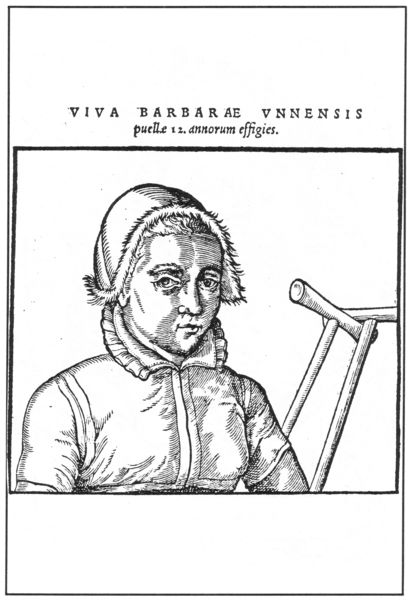
Titel: Bildnis der Barbara von Unna, 12jähriges Mädchen aus Unna, geheilter Krüppel
Künstler: Johann Weyer
Institution: (Seriendruck)
Schlagwörter: schatten, weiß, mädchen, frau, haar, holz, kleid, mund, nase, schwarz, stirn, stuhl, zeichnung, blick, haube, jacke, kappe, mütze, arm, augen, falten, gesicht, kleidung, kragen, mensch, pelz, rahmen, ärmel, bild, bildnis, portrait, porträt, gewand, haare, kind, blatt, brustbild, poträt, traurig, stock, fell, holzschnitt, schrift, italien, grafik, graphik, winter, ernst, rüschen, augenbraue, naht, name, tusche, alter, druck, schraffur, radierung, stich, text, selbstbildnis, überschrift, leben, portät, pelzmütze, kupferstich, sense, latein, lateinisch, quelle, barbara, hut, krücke, krücken, bldnis, kuferstich, gehhilfe, kopfbedeckung, viva, weissstuhl, barbarae, unnensis, und stich, haube kragen, puelle